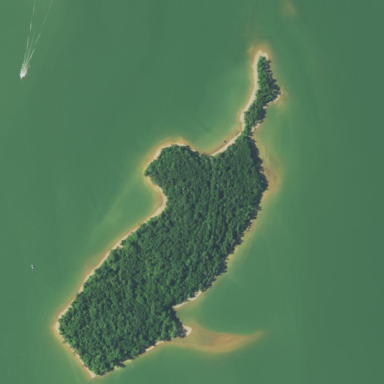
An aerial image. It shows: Island covered with woodland.